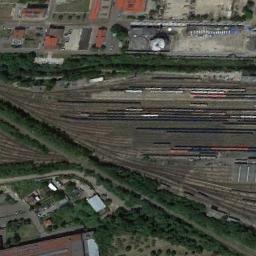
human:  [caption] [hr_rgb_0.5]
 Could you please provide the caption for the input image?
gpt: There is a good railway station in the suburbs .

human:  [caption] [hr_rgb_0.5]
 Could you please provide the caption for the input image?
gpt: The railway station is next to some buildings and trees .

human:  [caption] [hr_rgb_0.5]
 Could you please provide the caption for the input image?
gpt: The railway station has lots of railways and some trains of different colors .

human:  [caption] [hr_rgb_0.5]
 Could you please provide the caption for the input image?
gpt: There are many trees and buildings near the railway station .

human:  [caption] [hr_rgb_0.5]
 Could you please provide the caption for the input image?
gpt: There are some green trees and trains beside the railway station .